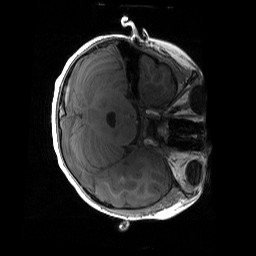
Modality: T1w
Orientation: axial
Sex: female
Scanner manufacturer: siemens
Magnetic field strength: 3 T
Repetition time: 1.9 s
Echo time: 0.00243 s